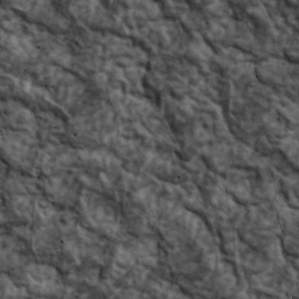
Label: non_frost